Question:
I want a query which will give me desired output ,I am using following query
'''
select table1.name1,table2.address
from table1 join table2
on(table1.key=table2.key);
'''
it is giving me result After join nut I only need single row for each key.
Any help will be appreciated.
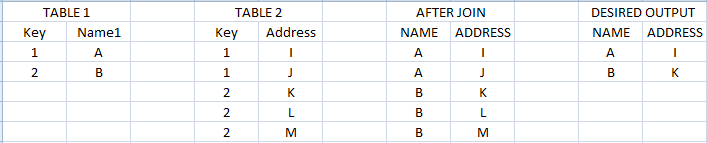
Answer: If any combination is allowed but only one row for each key then try this:
'''
select table1.name1, MAX(table2.address) address
from table1
join table2
on table1.key=table2.key
group by table1.name1
'''